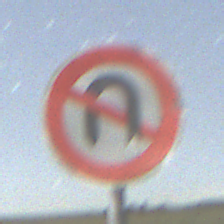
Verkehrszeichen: VerbotWenden
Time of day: Night
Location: Outdoor (Nature)
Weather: Clear
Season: NotSpecified
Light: Natural